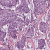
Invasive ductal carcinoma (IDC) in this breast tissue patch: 1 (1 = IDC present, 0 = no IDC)